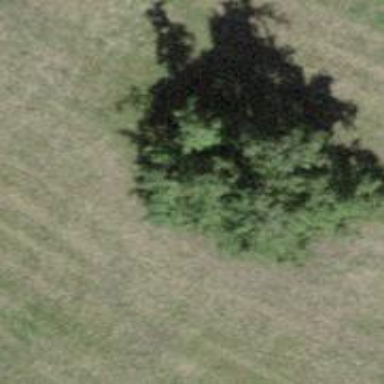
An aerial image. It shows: Single tag "natural: tree."